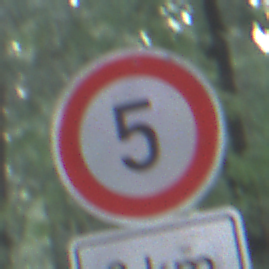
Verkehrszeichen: Geschwindigkeit5
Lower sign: Entfernungsangaben2
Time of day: SunriseSunset
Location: Outdoor (Nature)
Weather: NotSpecified
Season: Autumn
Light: Natural